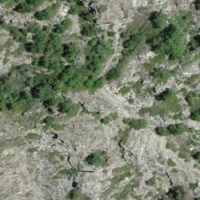
EUNIS habitat code: 45
Species observed at this site:
Prunus mahaleb